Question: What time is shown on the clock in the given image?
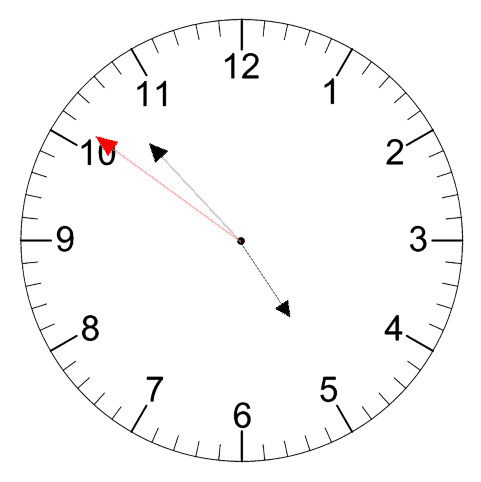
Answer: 04:52:51